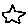
Label: star